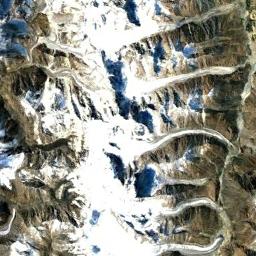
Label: snowberg